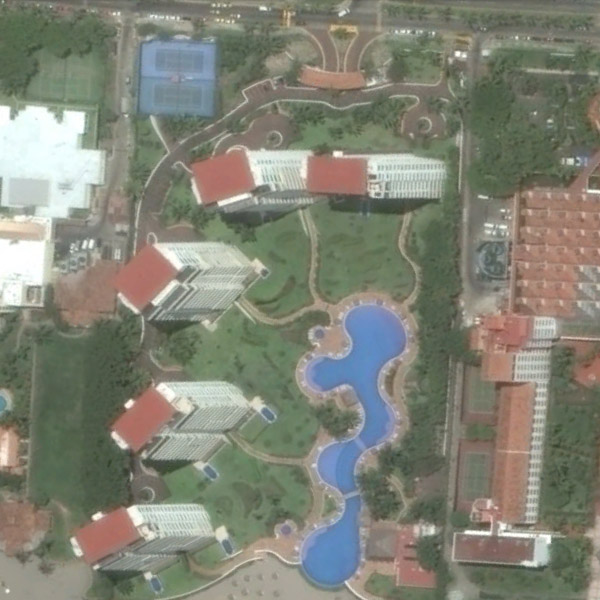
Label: Resort